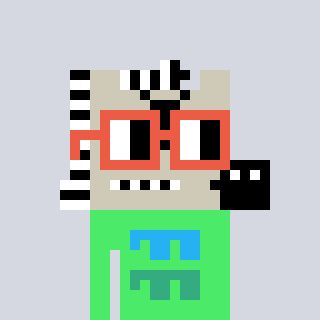
a pixel art character with square orange glasses, a zebra-shaped head and a teal-colored body on a cool background